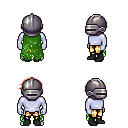
a pixel art fantasy rpg character, male body template, dark elf, purple skin, green tattered cape, gold greaves, red short bangs hairstyle, metal helm, black shoes, four views (front, back, left, right), 2x2 character sprite sheet, small pixel art, hard edges, no anti-aliasing